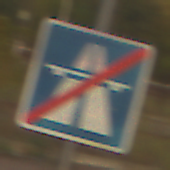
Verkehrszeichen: EndeAutbahn
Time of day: SunriseSunset
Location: Outdoor (Suburban)
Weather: PartlyCloudy
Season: NotSpecified
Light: Natural